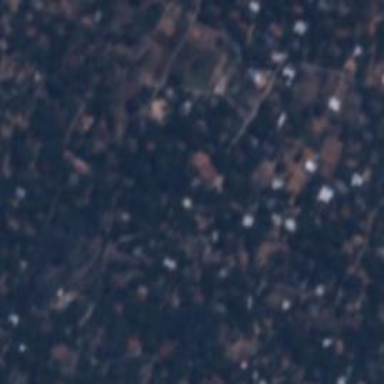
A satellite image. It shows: Village area.